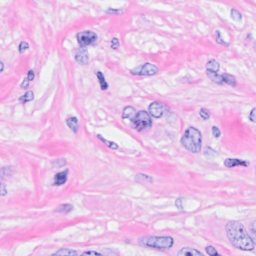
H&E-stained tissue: Breast